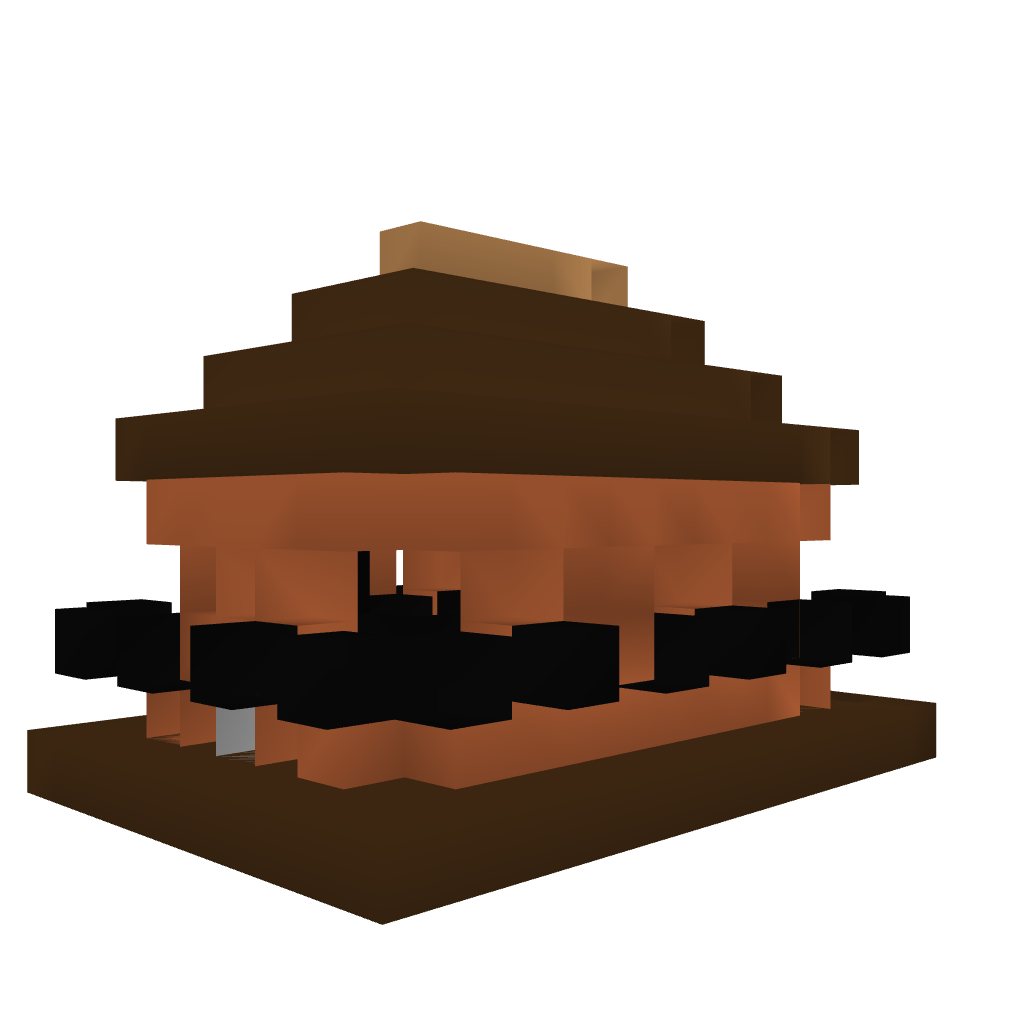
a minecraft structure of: Basic Acacia/Dark Wood House